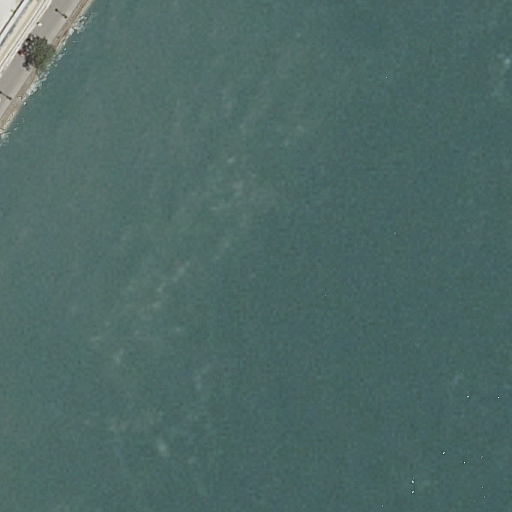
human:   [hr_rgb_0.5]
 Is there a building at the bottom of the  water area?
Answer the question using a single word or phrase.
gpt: no

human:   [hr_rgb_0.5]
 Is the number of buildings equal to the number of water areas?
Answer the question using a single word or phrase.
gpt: yes

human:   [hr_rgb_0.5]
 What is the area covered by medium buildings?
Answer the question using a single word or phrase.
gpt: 0m2

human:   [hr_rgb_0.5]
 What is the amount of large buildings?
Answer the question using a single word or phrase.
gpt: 0

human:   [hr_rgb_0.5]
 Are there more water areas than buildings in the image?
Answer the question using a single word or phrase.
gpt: no

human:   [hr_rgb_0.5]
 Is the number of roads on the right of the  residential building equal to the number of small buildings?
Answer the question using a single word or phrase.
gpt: no

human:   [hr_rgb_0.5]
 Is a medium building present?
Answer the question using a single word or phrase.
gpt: no

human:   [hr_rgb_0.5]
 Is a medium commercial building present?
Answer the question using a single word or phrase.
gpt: no

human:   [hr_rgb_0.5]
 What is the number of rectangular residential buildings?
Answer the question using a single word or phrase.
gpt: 1

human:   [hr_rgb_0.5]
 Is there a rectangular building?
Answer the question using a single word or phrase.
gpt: yes

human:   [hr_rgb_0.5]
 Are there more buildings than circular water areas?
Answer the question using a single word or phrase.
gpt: yes

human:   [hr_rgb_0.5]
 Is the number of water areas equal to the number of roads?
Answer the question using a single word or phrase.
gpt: yes

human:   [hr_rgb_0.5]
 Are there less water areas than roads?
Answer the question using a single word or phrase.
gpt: no

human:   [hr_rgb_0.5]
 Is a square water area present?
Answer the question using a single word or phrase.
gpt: no

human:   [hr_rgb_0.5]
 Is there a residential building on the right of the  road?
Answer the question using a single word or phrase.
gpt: no

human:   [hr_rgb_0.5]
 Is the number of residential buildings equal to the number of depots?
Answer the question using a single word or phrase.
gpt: no

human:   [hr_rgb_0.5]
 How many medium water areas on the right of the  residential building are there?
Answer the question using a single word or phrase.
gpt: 0

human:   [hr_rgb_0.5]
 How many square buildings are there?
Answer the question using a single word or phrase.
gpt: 0

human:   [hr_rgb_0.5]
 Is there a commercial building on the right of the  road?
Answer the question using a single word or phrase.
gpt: no

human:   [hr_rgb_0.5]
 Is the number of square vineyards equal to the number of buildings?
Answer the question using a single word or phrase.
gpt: no

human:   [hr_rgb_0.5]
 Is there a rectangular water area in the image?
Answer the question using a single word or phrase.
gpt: yes

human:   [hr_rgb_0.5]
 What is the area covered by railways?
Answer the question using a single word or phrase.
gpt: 0m2

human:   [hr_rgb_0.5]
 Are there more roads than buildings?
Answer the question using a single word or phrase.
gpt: no

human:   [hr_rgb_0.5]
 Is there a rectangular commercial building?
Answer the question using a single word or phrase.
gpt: no

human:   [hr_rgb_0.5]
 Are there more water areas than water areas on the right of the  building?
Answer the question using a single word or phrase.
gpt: yes

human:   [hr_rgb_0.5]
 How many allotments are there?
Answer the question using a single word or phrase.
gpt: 0

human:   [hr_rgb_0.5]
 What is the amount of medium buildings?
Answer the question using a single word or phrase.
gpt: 0

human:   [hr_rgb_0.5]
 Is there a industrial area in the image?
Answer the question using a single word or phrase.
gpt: no

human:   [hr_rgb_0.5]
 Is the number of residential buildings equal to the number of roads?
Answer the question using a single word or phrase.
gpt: yes

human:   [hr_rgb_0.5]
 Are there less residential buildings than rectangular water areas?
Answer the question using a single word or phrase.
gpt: no

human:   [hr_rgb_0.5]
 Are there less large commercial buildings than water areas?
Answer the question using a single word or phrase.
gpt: yes

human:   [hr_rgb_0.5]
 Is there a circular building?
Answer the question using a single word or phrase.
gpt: no

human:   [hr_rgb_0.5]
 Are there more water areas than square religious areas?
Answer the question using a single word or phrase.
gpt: yes

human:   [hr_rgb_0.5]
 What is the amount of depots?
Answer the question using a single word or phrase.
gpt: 0

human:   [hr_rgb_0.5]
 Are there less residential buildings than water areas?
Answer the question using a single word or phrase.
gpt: no

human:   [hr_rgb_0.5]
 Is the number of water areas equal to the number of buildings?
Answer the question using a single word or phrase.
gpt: yes